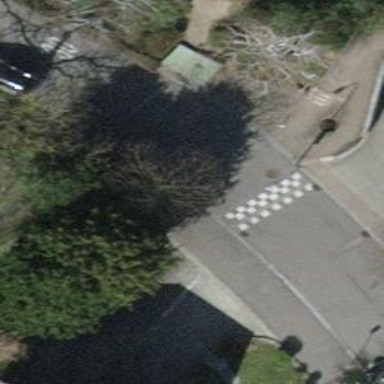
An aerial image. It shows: Unmarked crossing with traffic calming table on the road.